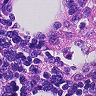
Metastatic tissue present: no